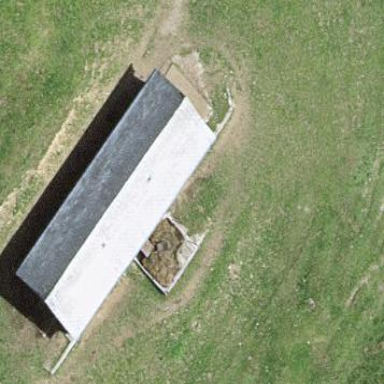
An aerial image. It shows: Farm auxiliary building with gabled roof.